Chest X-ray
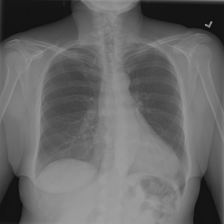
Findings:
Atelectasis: negative
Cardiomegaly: negative
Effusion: negative
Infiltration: negative
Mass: negative
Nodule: negative
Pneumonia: negative
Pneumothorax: negative
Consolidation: negative
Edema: negative
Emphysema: negative
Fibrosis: negative
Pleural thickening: negative
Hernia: negative